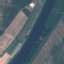
Label: River